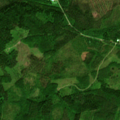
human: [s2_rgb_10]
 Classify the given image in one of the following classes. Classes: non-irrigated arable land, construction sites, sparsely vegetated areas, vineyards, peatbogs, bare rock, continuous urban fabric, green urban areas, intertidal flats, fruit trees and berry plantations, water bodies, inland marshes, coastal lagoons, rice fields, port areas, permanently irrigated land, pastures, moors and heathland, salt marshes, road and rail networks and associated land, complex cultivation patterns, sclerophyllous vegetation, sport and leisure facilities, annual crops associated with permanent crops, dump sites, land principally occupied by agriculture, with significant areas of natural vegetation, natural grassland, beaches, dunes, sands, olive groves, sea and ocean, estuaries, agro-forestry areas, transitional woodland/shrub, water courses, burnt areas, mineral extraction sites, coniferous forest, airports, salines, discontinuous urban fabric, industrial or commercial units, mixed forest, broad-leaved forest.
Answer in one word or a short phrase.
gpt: broad-leaved forest, coniferous forest, mixed forest, transitional woodland/shrub